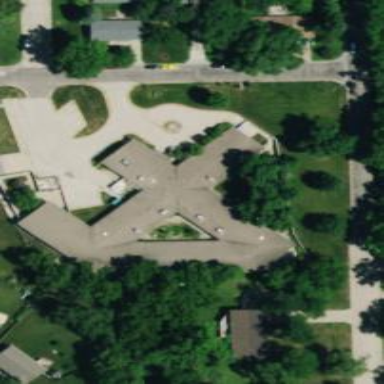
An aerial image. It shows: Nursing home.